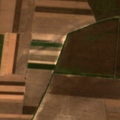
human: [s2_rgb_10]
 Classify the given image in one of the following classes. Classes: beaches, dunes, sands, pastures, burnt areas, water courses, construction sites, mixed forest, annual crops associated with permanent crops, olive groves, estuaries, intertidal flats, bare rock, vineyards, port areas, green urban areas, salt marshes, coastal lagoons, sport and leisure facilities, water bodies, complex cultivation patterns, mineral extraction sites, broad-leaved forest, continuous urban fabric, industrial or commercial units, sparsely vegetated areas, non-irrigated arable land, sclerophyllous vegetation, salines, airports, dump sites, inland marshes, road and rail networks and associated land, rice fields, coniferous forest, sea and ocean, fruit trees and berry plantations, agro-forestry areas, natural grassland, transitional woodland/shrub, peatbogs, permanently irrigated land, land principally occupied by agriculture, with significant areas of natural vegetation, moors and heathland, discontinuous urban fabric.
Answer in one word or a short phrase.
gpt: non-irrigated arable land